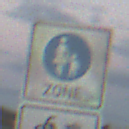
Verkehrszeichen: BeginnFussgaengerzone
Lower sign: EinspurigeFahrzeugeFrei2
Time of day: SunriseSunset
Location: Outdoor (Nature)
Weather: PartlyCloudy
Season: NotSpecified
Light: Natural